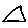
Label: triangle